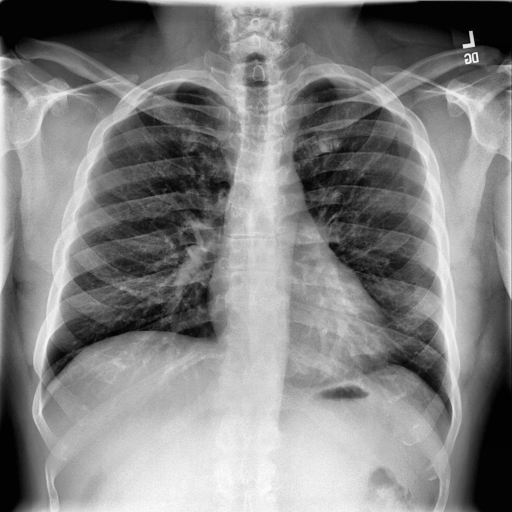
Finding: NORMAL